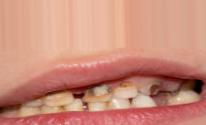
Condition: Caries